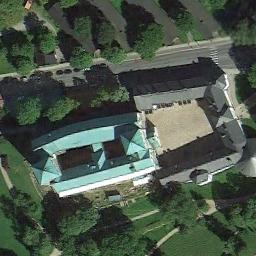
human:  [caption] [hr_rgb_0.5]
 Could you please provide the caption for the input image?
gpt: There are many trees near the palace .

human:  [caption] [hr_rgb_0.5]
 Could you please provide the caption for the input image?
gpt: The palace is on the grass next to some trees .

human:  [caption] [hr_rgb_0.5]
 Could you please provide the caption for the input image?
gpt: There are many trees around the palace .

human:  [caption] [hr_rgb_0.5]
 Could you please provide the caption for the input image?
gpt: The palace has a green palace and a gray palace and the palace is surrounded by a green area .

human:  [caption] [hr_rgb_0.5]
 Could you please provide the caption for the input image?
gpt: There are some green trees beside the green palace .